Field crop: maize
Growth stage: 1
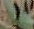
Species: datura